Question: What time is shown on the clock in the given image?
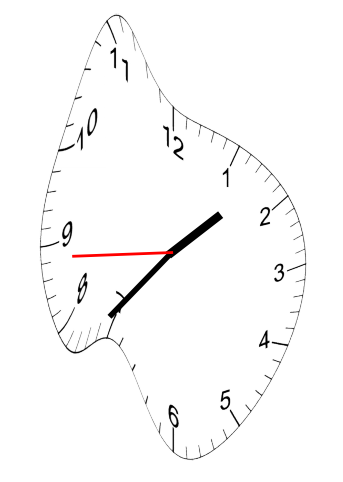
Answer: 01:36:44